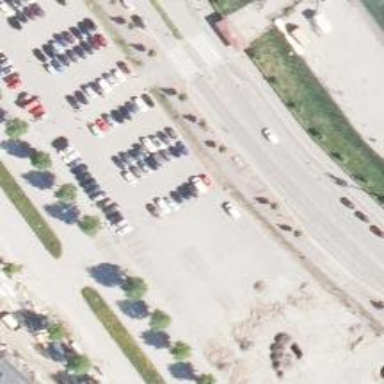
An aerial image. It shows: Parking area with surface.